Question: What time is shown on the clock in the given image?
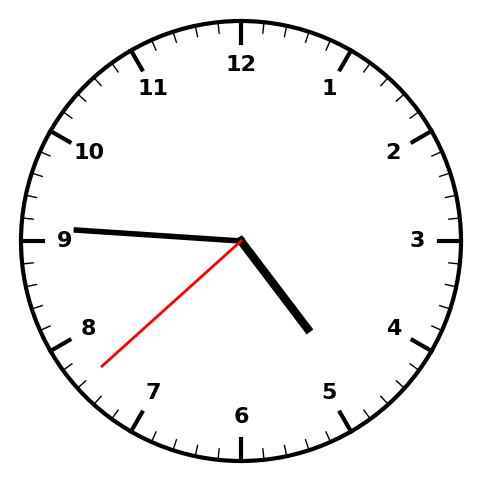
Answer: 04:45:38